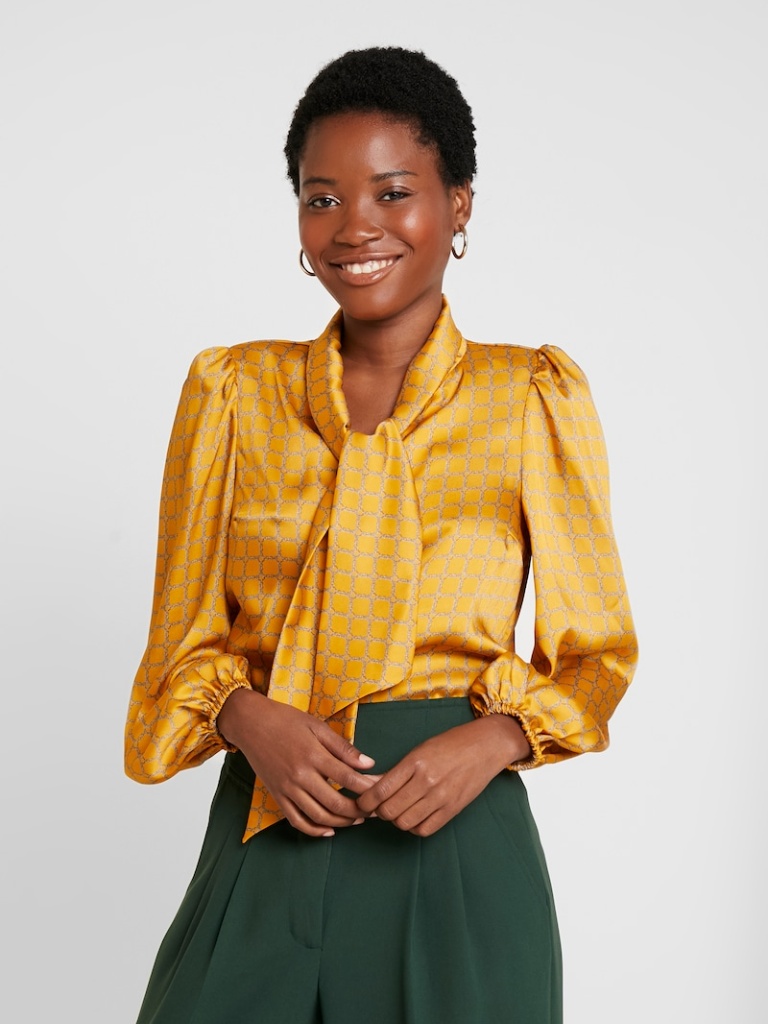
satin relaxed a long-sleeved with the sleeves down hip length Fully Tucked in keyhole blouse